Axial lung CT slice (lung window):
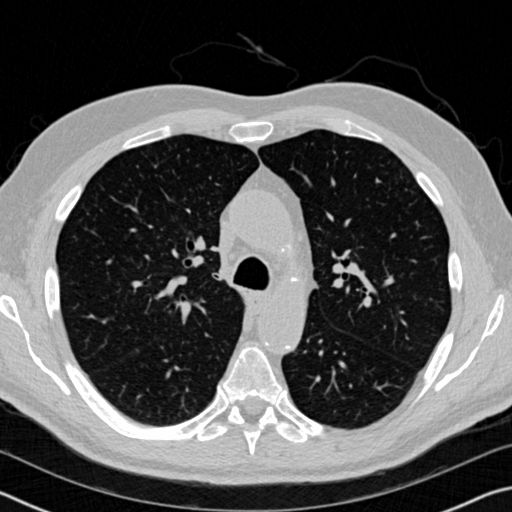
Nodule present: no